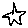
Label: star